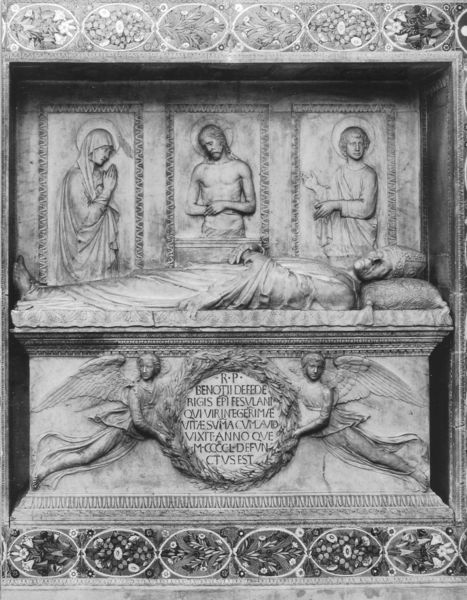
Titel: Grabmal des Bischofs Benozzo Federighi
Künstler: Luca della Robbia
Standort: Florenz, S. Trinita (EU - I - Toskana)
Schlagwörter: flügel, nackter, weiß, blumen, marmor, schwarz, malerei, muster, halten, leiche, sockel, stein, tod, tot, toter, bild, kirche, geistlicher, halbfigur, pflanzen, fliegen, kreis, oval, rund, tondo, engel, statue, relief, schrift, flattern, kissen, papst, inschrift, ornamente, verzierung, liegend, foto, fotografie, nische, dom, schwarzweiß, text, beten, kranz, lorbeer, kathedrale, sarg, christus, grab, jesus, emblem, heilig, maria, verzierungen, viktorien, grabmal, latein, sarkophag, grabplatte, schfit, schwarzqweiß, römische uniziale, pflanzenornamente